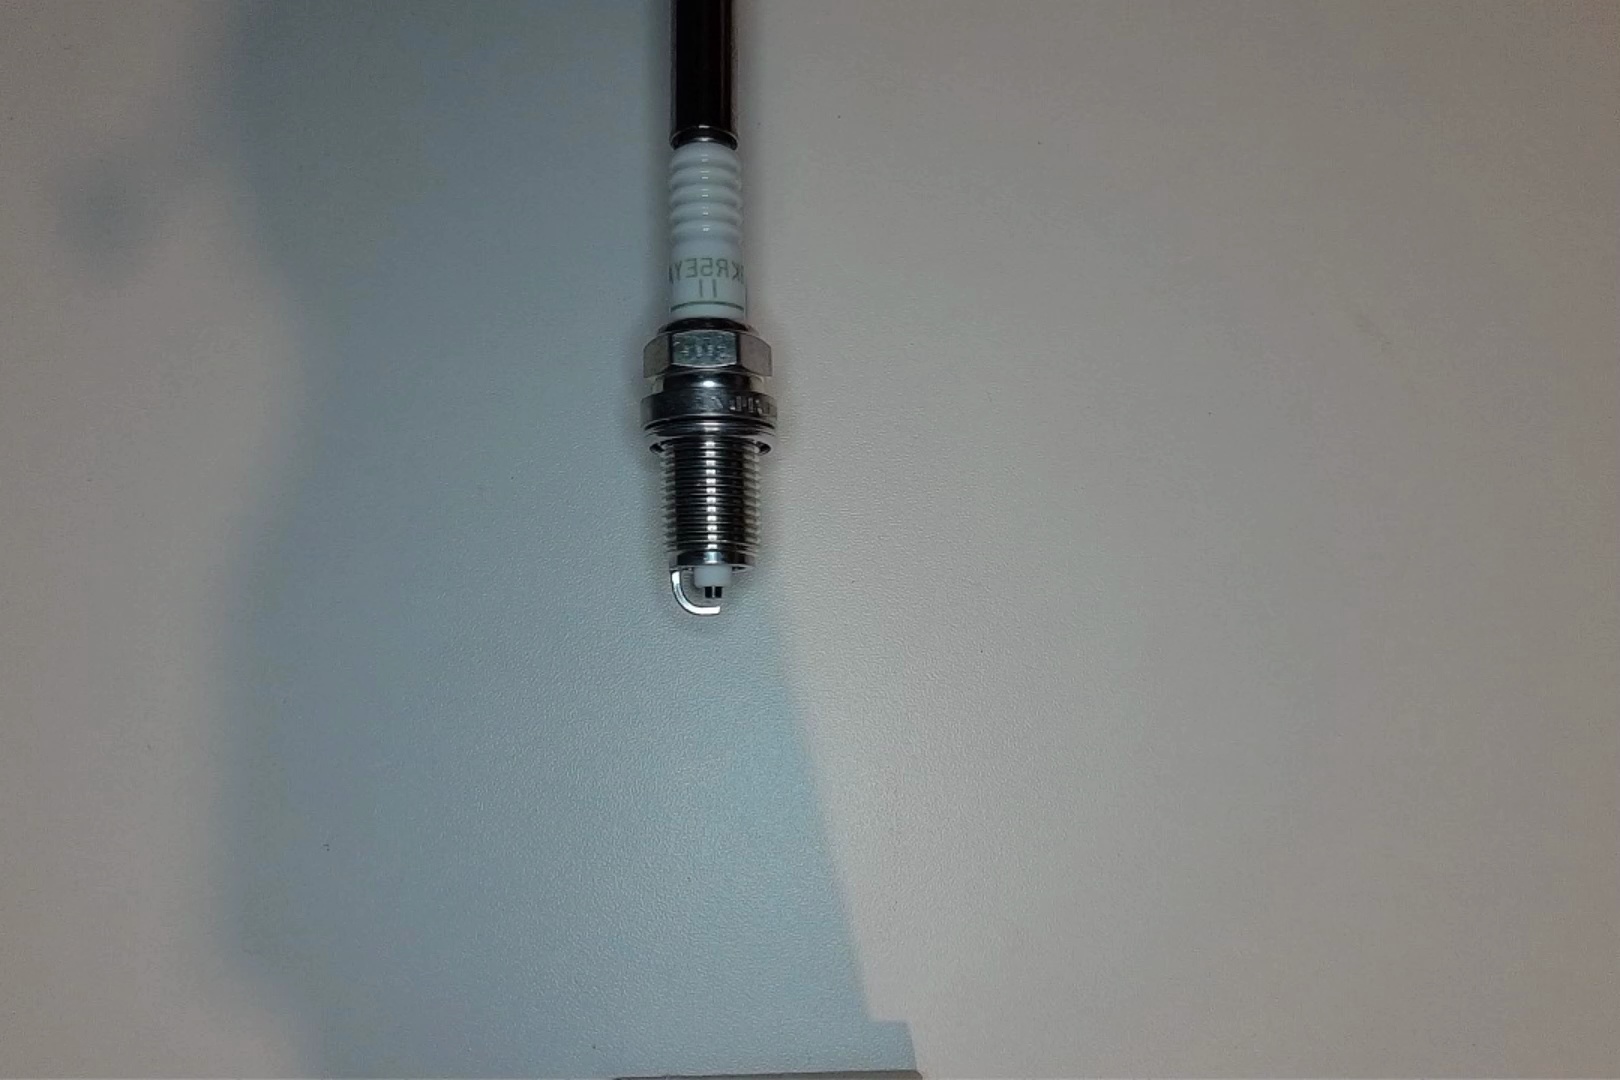
Label: no anomaly